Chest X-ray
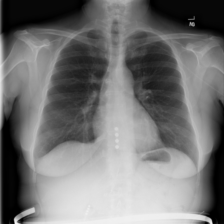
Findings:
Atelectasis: negative
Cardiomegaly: negative
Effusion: negative
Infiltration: negative
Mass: negative
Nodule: negative
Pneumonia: negative
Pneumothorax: negative
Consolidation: negative
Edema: negative
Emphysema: negative
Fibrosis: negative
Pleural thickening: positive
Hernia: negative